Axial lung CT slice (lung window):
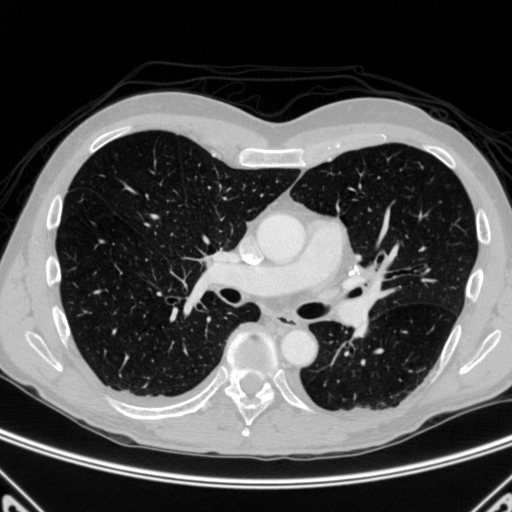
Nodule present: no